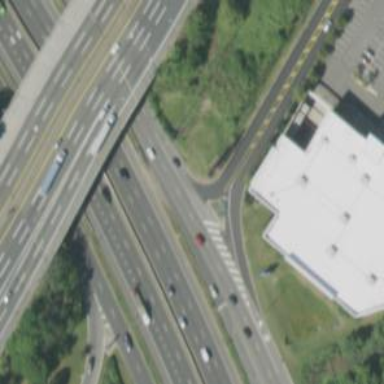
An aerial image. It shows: Trunk link highway.